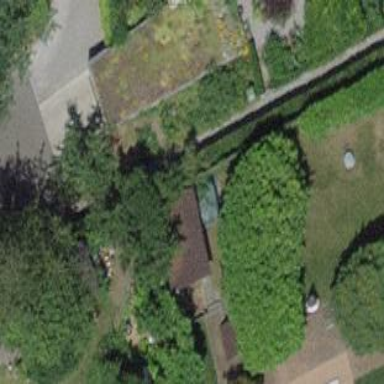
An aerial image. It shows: Flat-roofed garage.